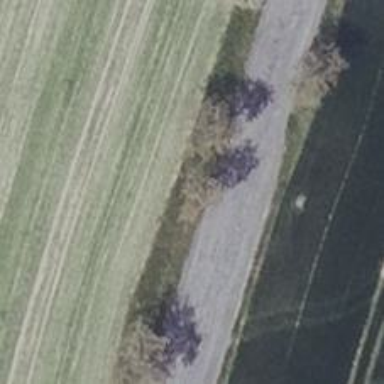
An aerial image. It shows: Deciduous broadleaved tree.